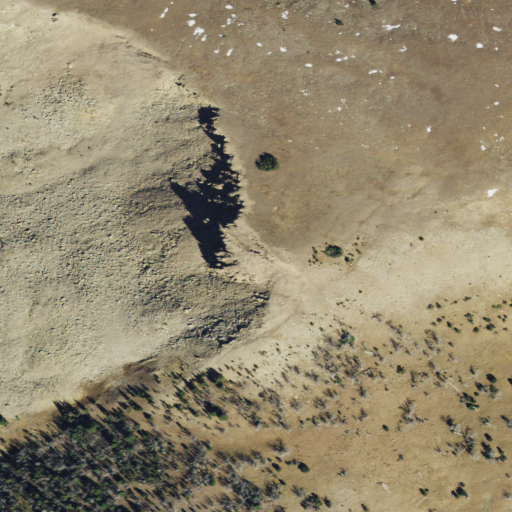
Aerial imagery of mountain in Montana named Freezeout Mountain containing grassland, shrub, and evergreen forest